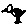
Label: bird